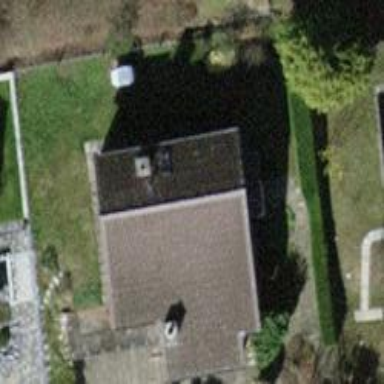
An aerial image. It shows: Detached building with gabled roof.